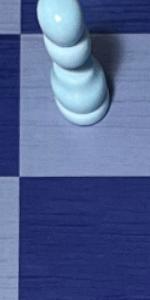
Label: Empty